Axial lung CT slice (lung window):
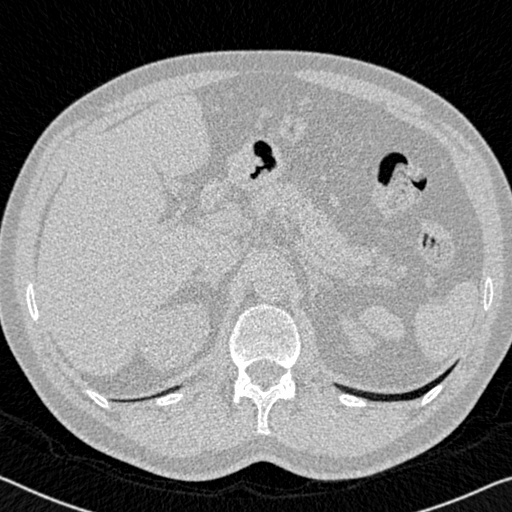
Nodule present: no